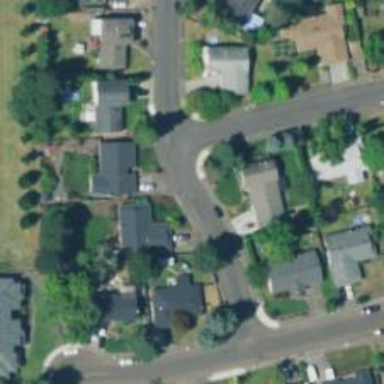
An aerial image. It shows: Residential road.